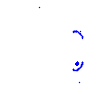
Particle: proton